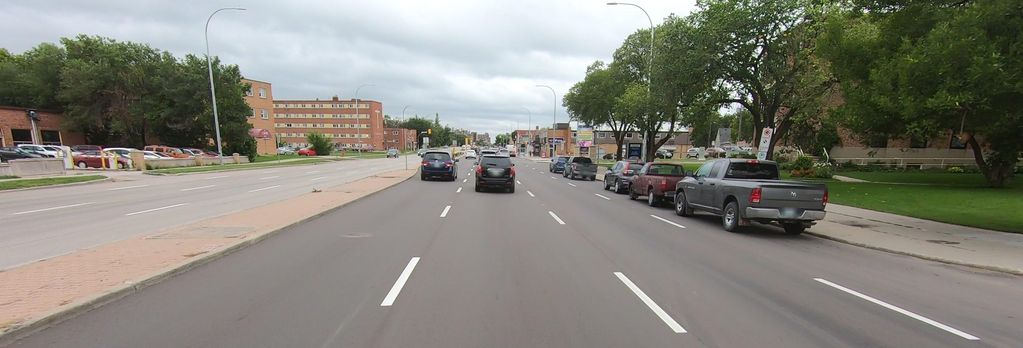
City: winnipeg